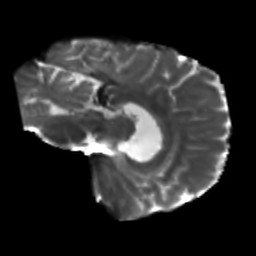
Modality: T2w
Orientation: sagittal
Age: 51
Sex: female
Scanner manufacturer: siemens
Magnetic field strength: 3 T
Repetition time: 5.25 s
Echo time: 0.08 s